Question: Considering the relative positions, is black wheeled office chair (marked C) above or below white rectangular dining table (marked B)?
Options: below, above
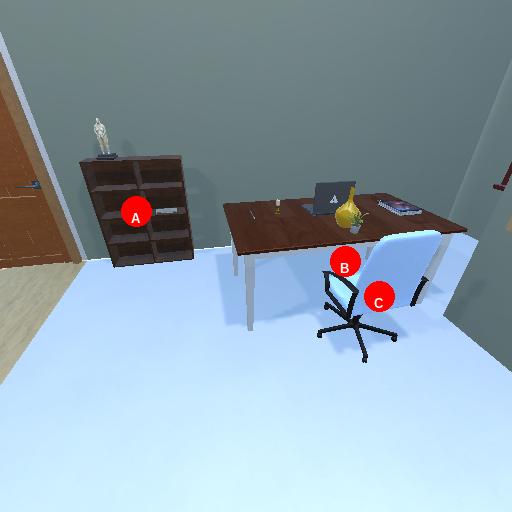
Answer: below